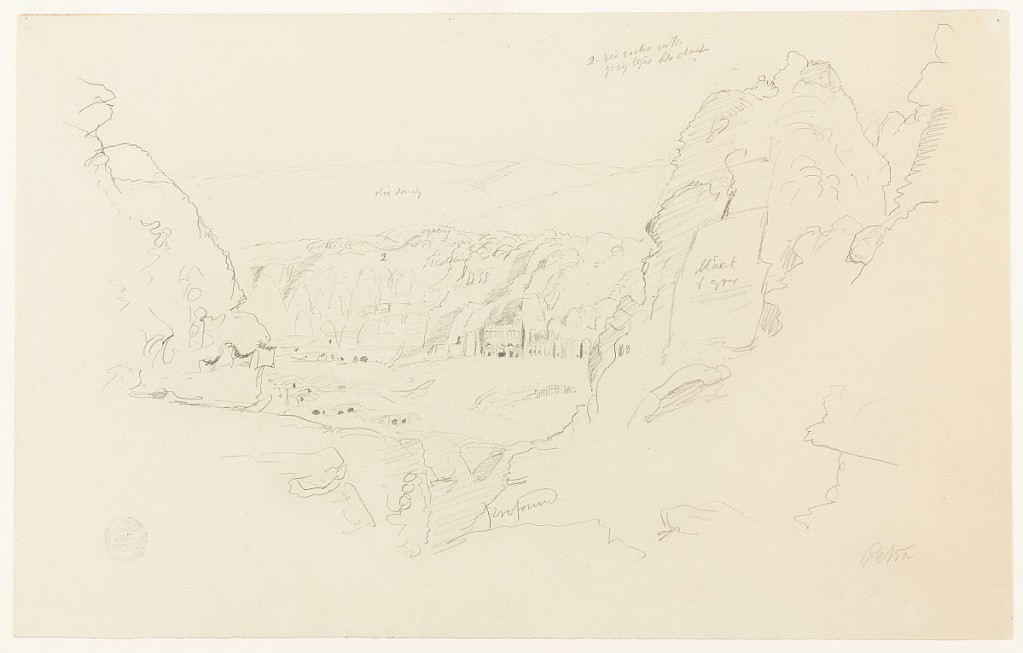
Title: Distant View of the Royal Tombs, Petra, Jordan
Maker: Frederic Edwin Church, American, 1826–1900
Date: February 26, 1868
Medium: Graphite on gray-green wove paper
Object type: Drawing
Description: Landscape and architecture sketch showing a distant view of the Royal Tombs in Petra, Jordan. In the foreground at left and right, rocky pinnacles and cliffsides frame a view of two of the Royal Tombs: the Palace Tomb, in the middle distance at center, and the Corinthian Tomb, beside it at right. Rolling, arid terrain intercedes between the rocky pinnacles and the tombs, which are carved into the rugged, red rock mountain that stretches across the middle distance. In the background, a taller and faintly rendered range of mountains backdrops the scene.